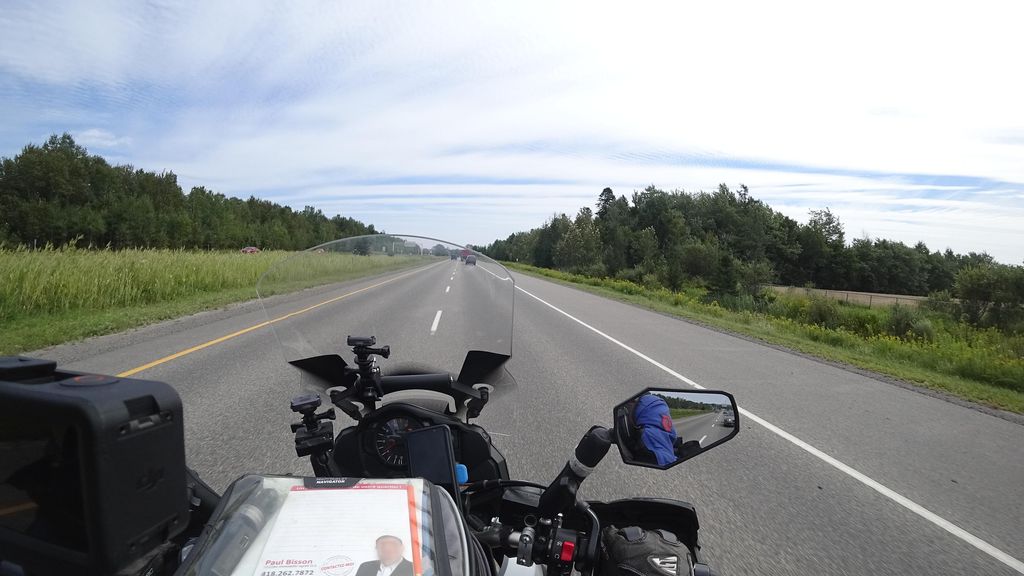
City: quebec_city